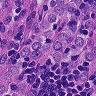
Metastatic tissue present: yes